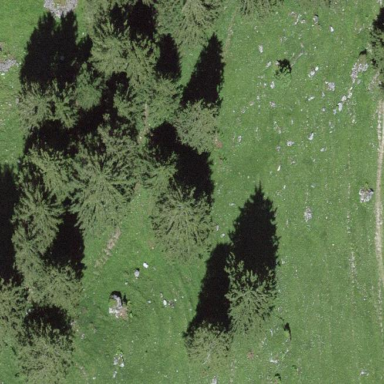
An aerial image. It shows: Forest area.